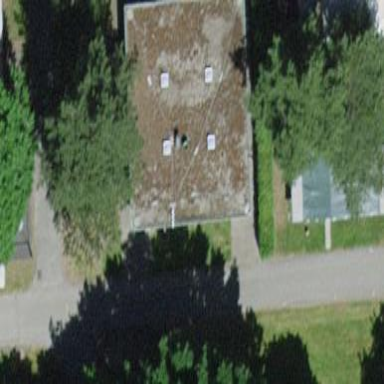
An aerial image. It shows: Building with toilets inside.